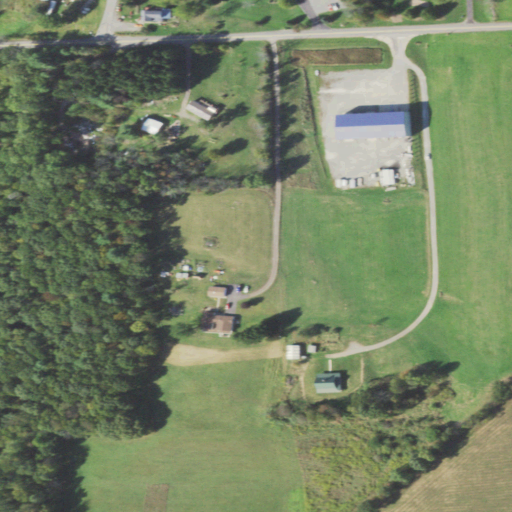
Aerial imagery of mountain in Pennsylvania named Shupp Hill containing pasture, mixed forest, open development, deciduous forest, low intensity development, and medium intensity development